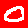
Digit: 0